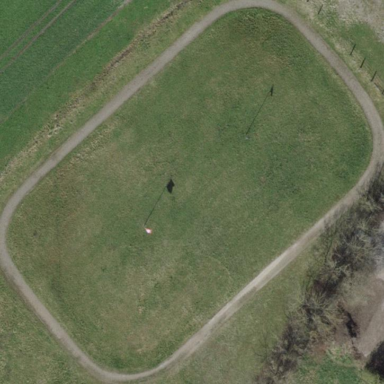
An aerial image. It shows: Bridleway.